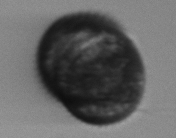
Label: Margalefidinium